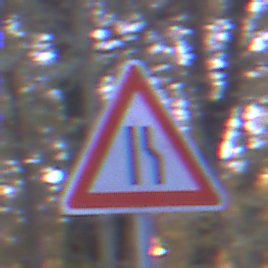
Verkehrszeichen: EinseitigVerengteFahrbahnRechts
Umgebung: Outdoor, Suburban
Tageszeit: Night
Wetter: PartlyCloudy
Licht: Artificial
Jahreszeit: NotSpecified
Kontrast: LowContrast